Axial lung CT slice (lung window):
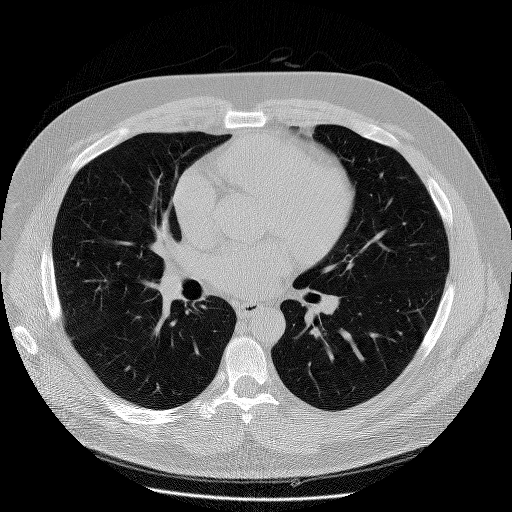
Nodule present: no